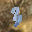
Label: 3